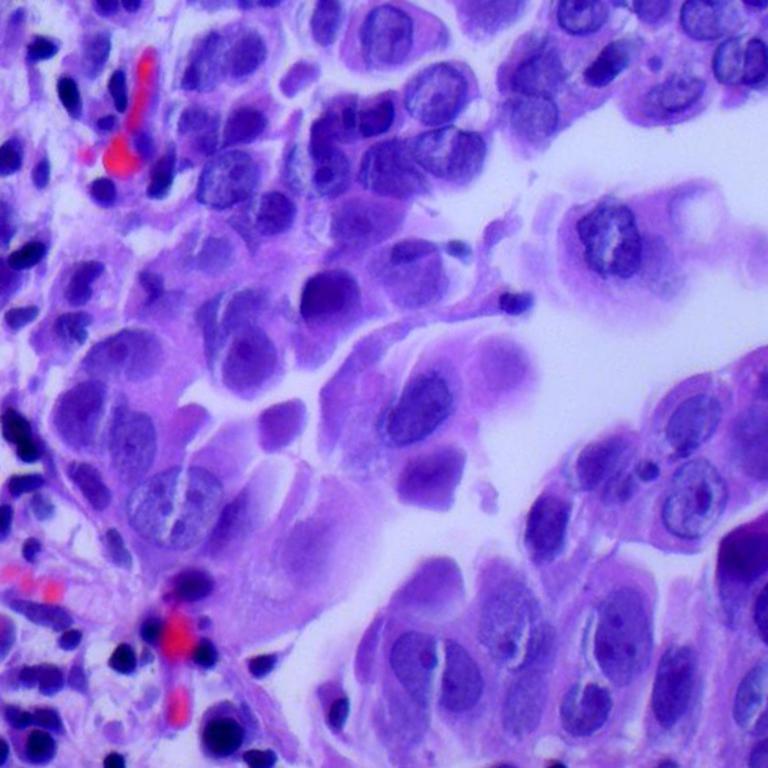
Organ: lung
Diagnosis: adenocarcinomas